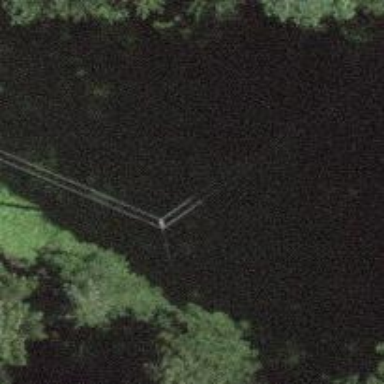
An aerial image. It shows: Minor power line.